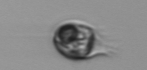
Label: Balanion